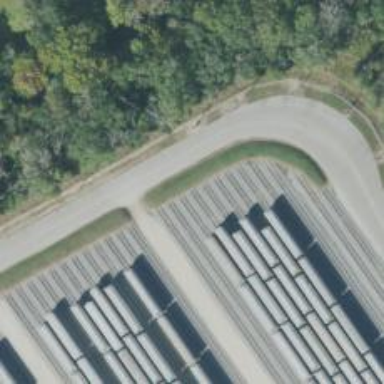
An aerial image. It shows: Railway yard in service.